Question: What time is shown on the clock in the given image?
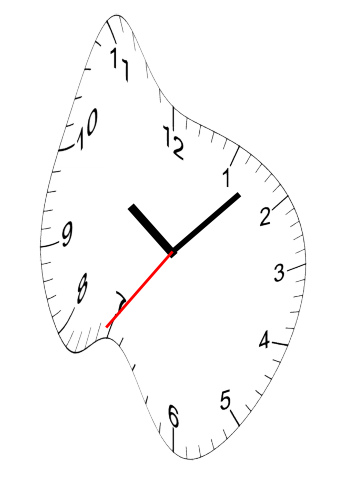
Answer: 10:07:36